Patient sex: M
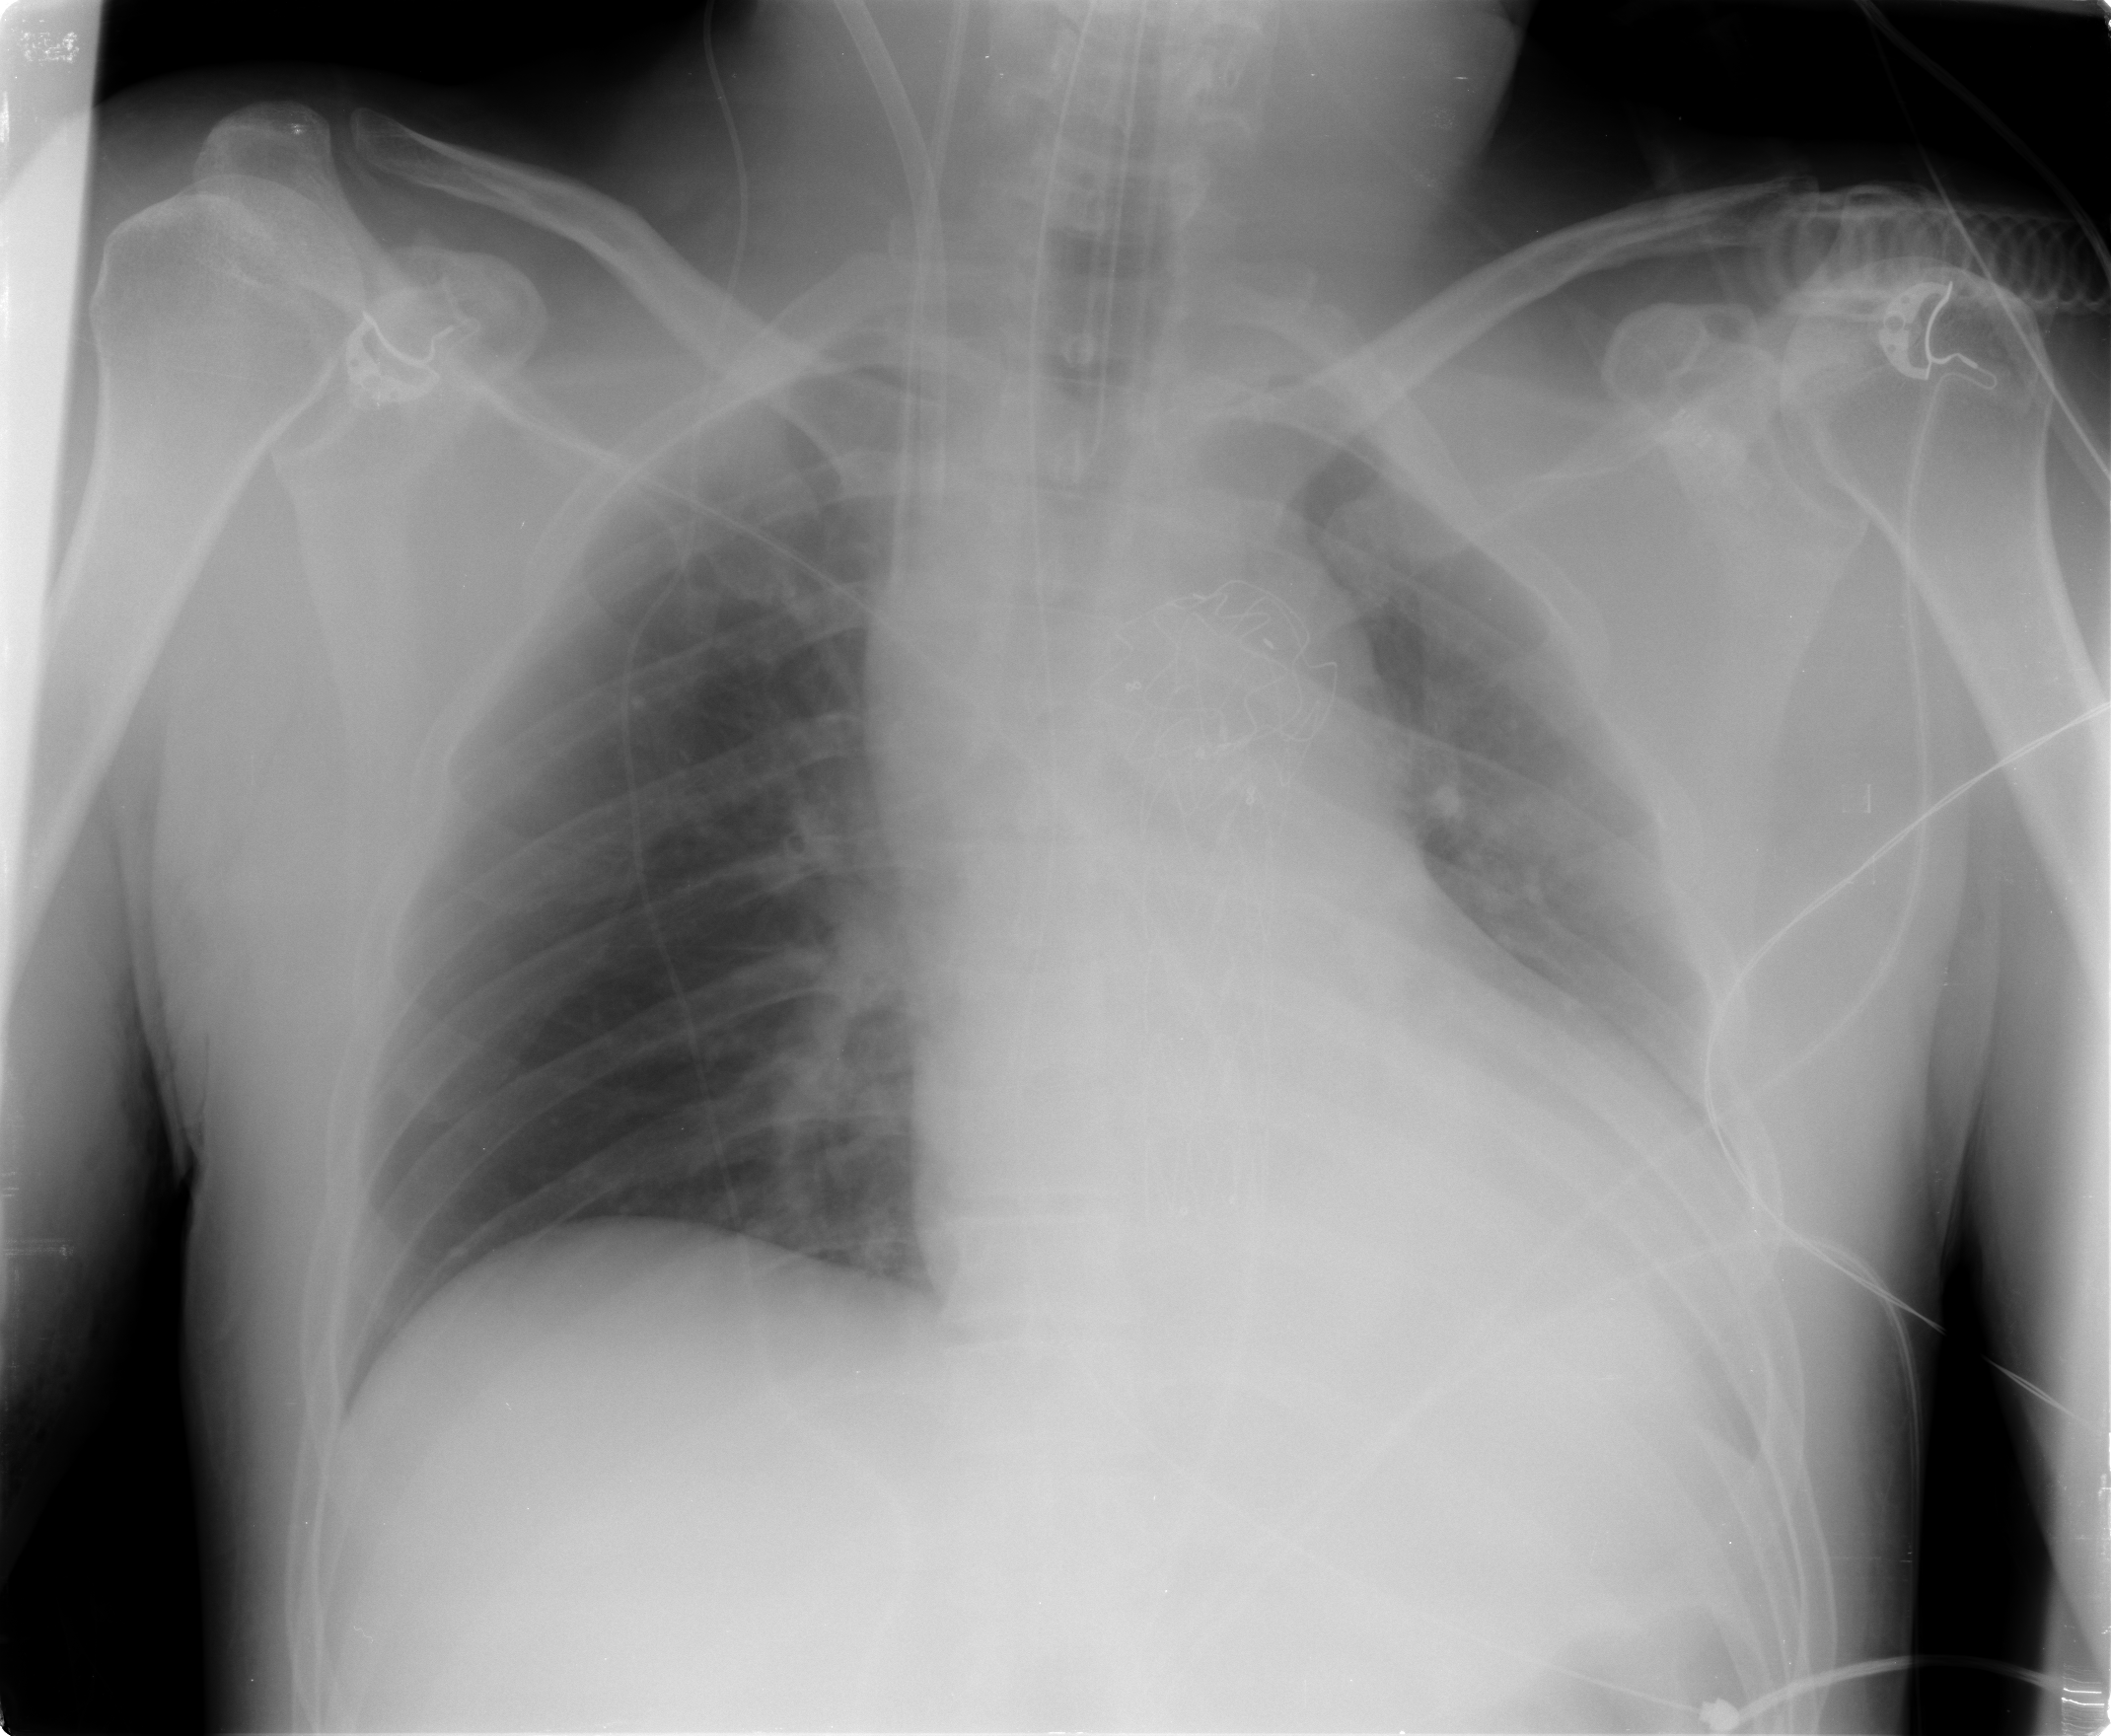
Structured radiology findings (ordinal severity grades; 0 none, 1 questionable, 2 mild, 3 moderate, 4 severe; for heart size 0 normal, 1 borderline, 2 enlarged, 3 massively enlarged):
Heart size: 2
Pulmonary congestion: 0
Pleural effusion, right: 0
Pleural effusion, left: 2
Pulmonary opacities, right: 0
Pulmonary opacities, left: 0
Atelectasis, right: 0
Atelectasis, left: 2